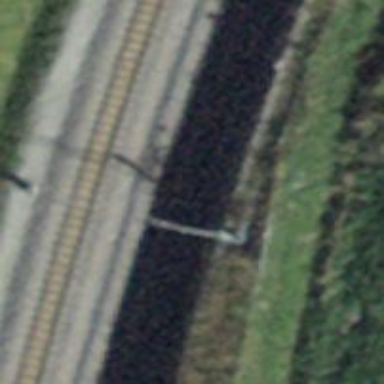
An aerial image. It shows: Catenary mast for power lines.